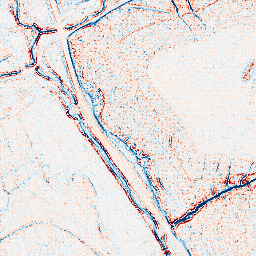
Category: edge_preserving
Decomposition family: anisotropic_diffusion
Decomposition parameters: iterations: 5
kappa: 100
gamma: 0.05
Upsampling method: sinc_blackman
Upsampling parameters: scale: 2
kernel_size: 4
Upsampling scale: 2